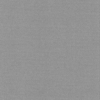
Label: dusty